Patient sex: F
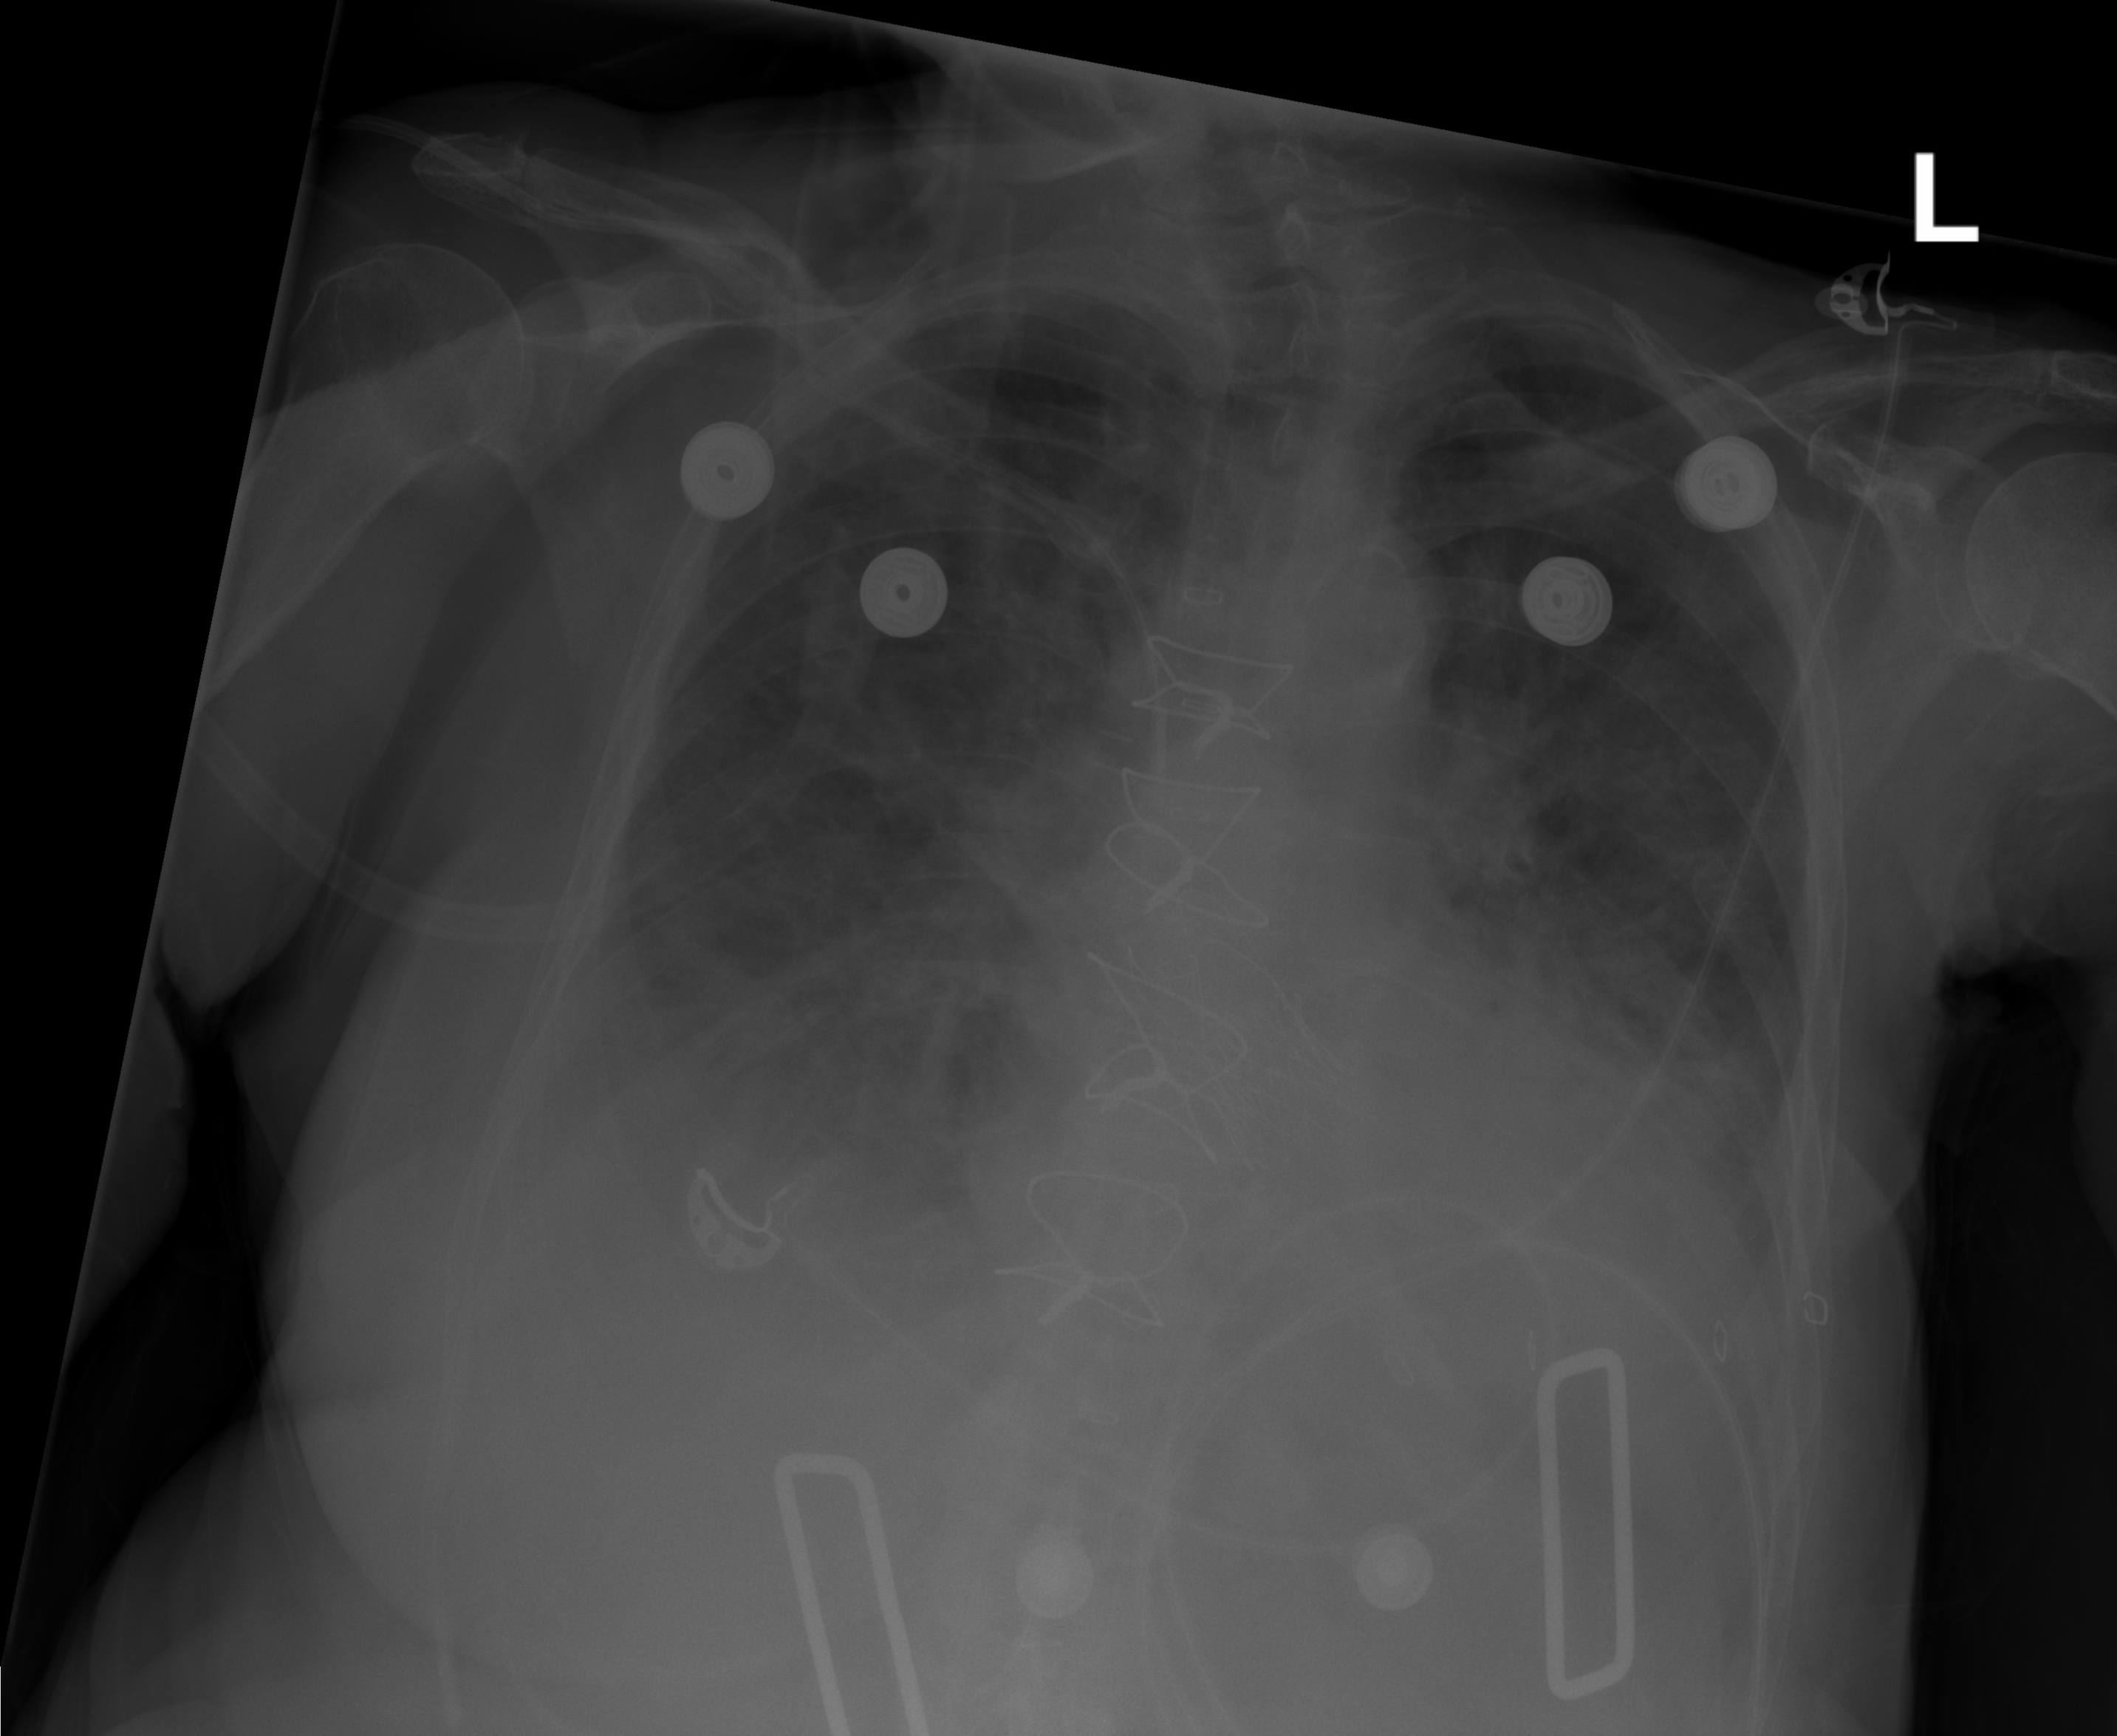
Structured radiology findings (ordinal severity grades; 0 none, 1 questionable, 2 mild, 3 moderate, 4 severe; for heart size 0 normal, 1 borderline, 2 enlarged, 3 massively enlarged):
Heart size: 2
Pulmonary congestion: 2
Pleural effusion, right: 2
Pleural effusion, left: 2
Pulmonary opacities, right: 2
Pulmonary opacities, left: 1
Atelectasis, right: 2
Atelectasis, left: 2